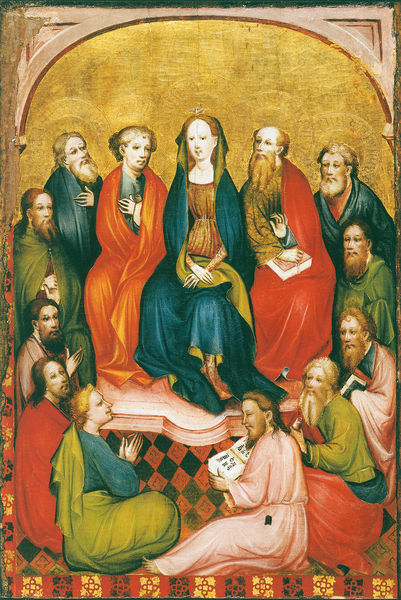
Titel: Marienretabel aus dem Zisterzienserinnenkloster Fröndenberg
Künstler: Meister des Fröndenberger Altars
Institution: NRW, Bezirksregierung Arnsberg;
Westfälisches Landesmuseum für Kuns und Kulturgeschichte;
Cleveland Museum of Art;
Dortmund, Museum für Kunst und Kulturgeschichte
Schlagwörter: blau, gruppe, mann, gelb, grün, menschen, sitzen, finger, frau, hut, hüte, kopfbedeckungen, männer, orange, gürtel, rot, schleier, tuch, muster, teppich, bart, blond, bärte, mütze, mützen, bibel, hände, schlank, gewand, gold, mutter, hübsch, krone, rosa, zart, kopfbedeckung, taille, schrift, bogen, farben, thron, runde, kopftuch, lesen, bett, buch, jungfrau, beten, jesus, gemeinde, fresko, jünger, maria, madonna, mutter gottes, petrus, fresco, goldgrund, vorlesen, dreizehn, zwölf, feingliedrig, lesung, gottesmutter, andachtsbild, apostel, pfingsten, glorien, unsere liebe frau, heilige maria, mesnchen, madonna mit dem kind, 13, 12, zweölf, gottesgebärerin, maria von nazaret